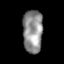
Tissue: lung
Cell type: Epithelial cells
Senescence score: 0.1795
Nuclear area (px): 841
Mean DAPI intensity: 142.591